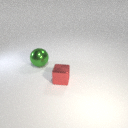
large green metal sphere behind small red metal cube